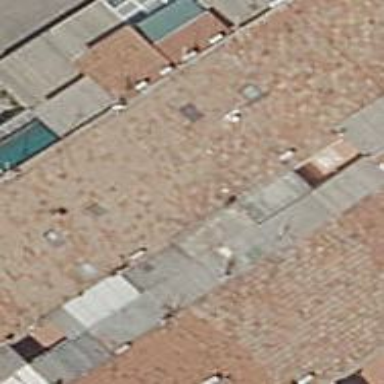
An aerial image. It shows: Terrace building.